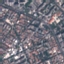
Land use / land cover class: Residential